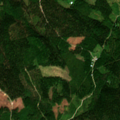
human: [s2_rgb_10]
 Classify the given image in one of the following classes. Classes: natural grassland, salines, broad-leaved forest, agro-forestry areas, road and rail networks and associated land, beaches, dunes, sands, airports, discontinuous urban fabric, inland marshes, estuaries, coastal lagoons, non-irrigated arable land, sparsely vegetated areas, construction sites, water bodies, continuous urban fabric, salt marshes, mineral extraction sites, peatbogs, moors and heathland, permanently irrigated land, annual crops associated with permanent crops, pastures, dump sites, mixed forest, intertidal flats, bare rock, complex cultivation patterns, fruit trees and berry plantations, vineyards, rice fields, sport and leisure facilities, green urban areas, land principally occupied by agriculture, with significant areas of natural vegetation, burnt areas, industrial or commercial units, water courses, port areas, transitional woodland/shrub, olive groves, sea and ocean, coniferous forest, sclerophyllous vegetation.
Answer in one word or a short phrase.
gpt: broad-leaved forest, mixed forest, transitional woodland/shrub